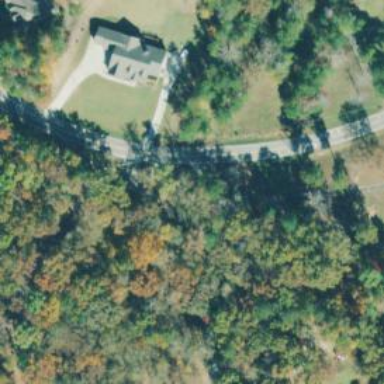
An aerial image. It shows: Driveway.